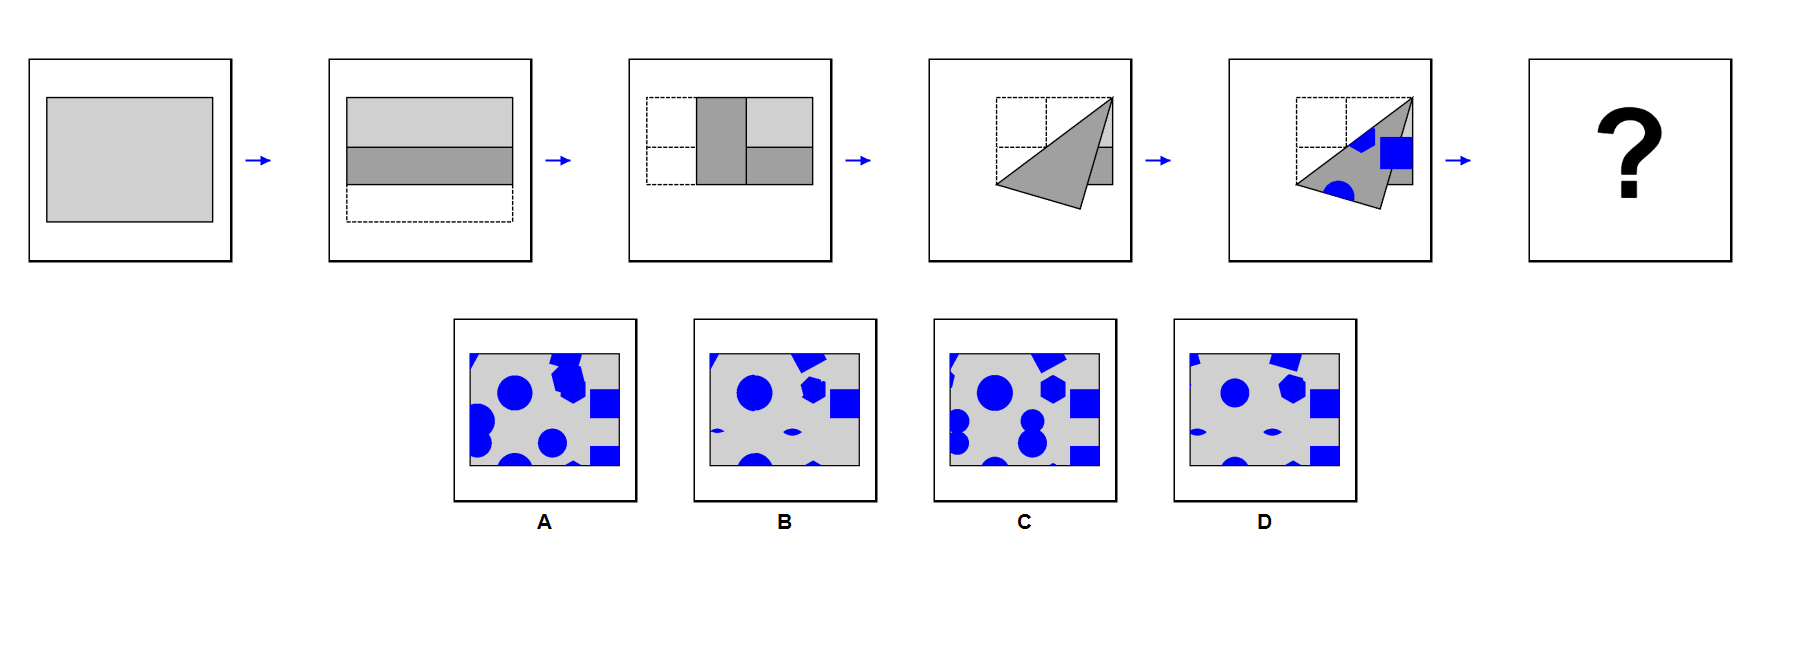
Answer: D